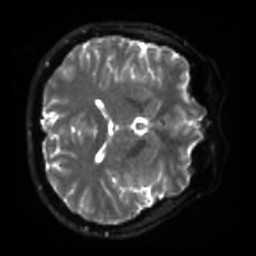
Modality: sbref
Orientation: axial
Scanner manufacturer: siemens
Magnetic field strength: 3 T
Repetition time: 4 s
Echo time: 0.0594 s